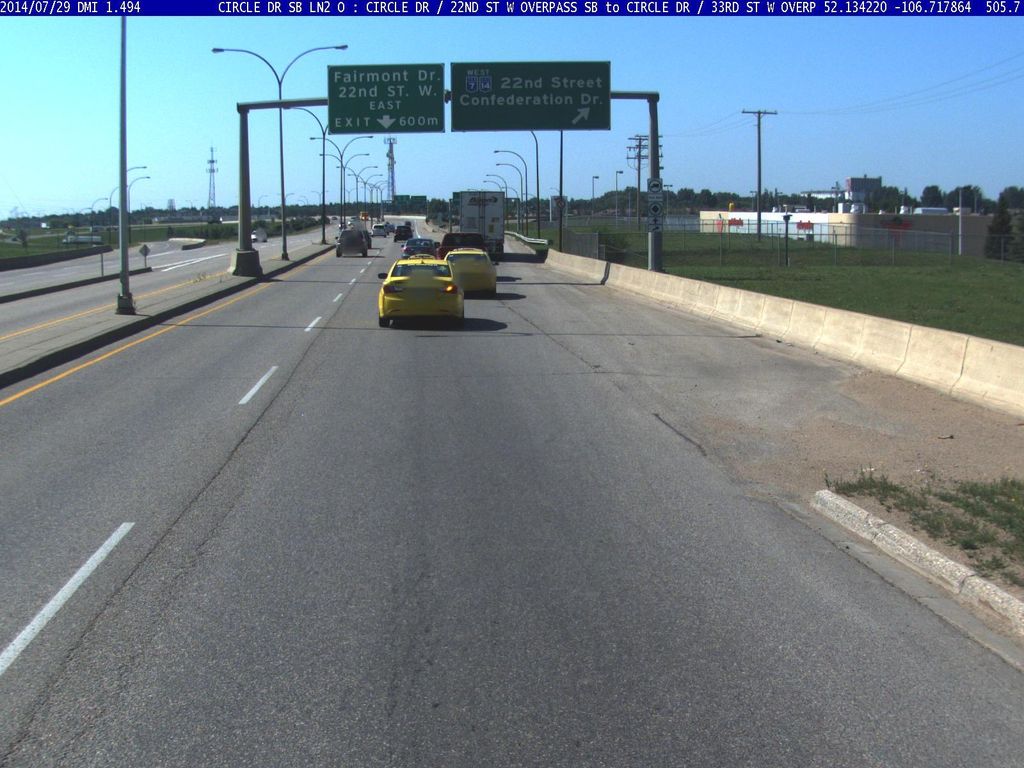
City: saskatoon